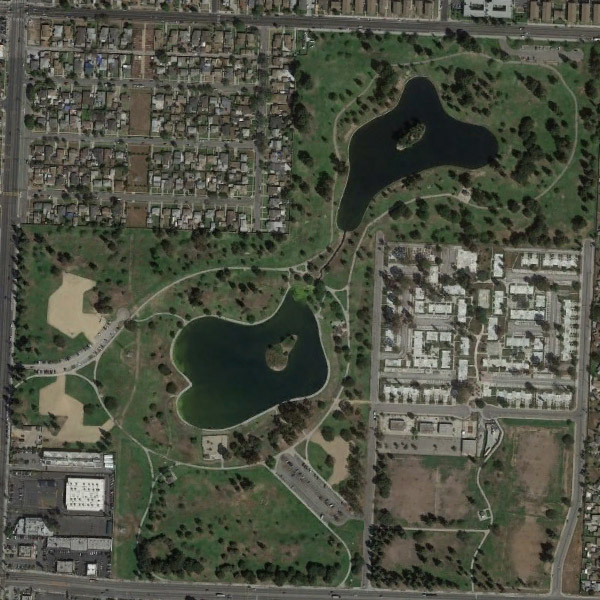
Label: Park